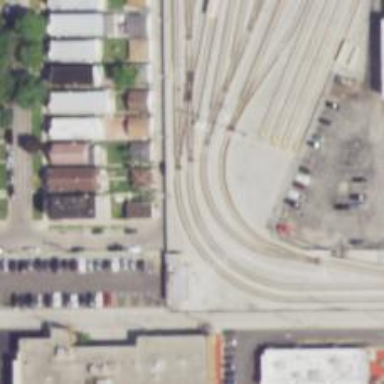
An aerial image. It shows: Electrified rail service yard.